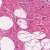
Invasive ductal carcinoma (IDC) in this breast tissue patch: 0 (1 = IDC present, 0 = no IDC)